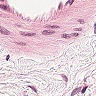
Metastatic tissue present: no